Question: I am creating desktop application using 'C++' and 'pure WinApi'. I need to display image that was given to me as 'SVG'.
Since 'WinAPI' supports only 'EMF' files as vector format, I have used 'Inkscape' to convert the file into 'EMF'. My graphics design skills are at beginner level, but I have managed to convert 'SVG' file into 'EMF' successfully. However, the result is not looking as the original one, it is less "precise" so to say.
If I export the 'SVG' as 'PNG' and display it with 'GDI+', the result is the same as the original file. Unfortunately I need vector format.
To see exactly what I mean, download 'SVG', and 'EMF' and 'PNG' that I made <URL>.

Here are the instructions for creating minimal application that reproduces the problem:
1) Create default 'Win32 project' in 'Visual Studio' ( I use VS 2008, but this shouldn't be the problem );
2) Rewrite 'WM_PAINT' like this:
'''
case WM_PAINT:
{
hdc = BeginPaint(hWnd, &ps);
// TODO: Add any drawing code here...
RECT rcClient;
GetClientRect( hWnd, &rcClient );
FillRect( hdc, &rcClient, (HBRUSH)GetStockObject( LTGRAY_BRUSH) );
// put metafile in the same place your app is
HENHMETAFILE hemf = GetEnhMetaFile( L".\test.emf" );
ENHMETAHEADER emh;
GetEnhMetaFileHeader( hemf, sizeof(emh), &emh );
// rescale metafile, and keep proportion
UINT o_height = emh.rclFrame.bottom - emh.rclFrame.top,
o_width = emh.rclFrame.right - emh.rclFrame.left;
float scale = 0.5;
scale = (float)( rcClient.right - rcClient.left ) / o_width;
if( (float)( rcClient.bottom - rcClient.top ) / o_height < scale )
scale = (float)( rcClient.bottom - rcClient.top ) / o_height;
int marginX = ( rcClient.right - rcClient.left ) - (int)( o_width * scale );
int marginY = ( rcClient.bottom - rcClient.top ) - (int)( o_height * scale );
marginX /= 2;
marginY /= 2;
rcClient.left = rcClient.left + marginX;
rcClient.right = rcClient.right - marginX;
rcClient.top = rcClient.top + marginY;
rcClient.bottom = rcClient.bottom - marginY;
// Draw the picture.
PlayEnhMetaFile( hdc, hemf, &rcClient );
// Release the metafile handle.
DeleteEnhMetaFile(hemf);
EndPaint(hWnd, &ps);
}
break;
'''
3) Add following handlers for 'WM_SIZE' and 'WM_ERASEBKGND' just below 'WM_PAINT' :
'''
case WM_SIZE:
InvalidateRect( hWnd, NULL, FALSE );
return 0L;
case WM_ERASEBKGND:
return 1L;
'''
4) Resize the window to the smallest possible size, and then maximize it.
Notice that the bigger the window gets, the better the image quality is, but the smaller it gets the "less precise" the image gets. I tested this on 'Windows XP'.
I am asking your help to get the same graphic quality of the EMF file as the original 'SVG'.
Thank you for your time and efforts. Best regards.
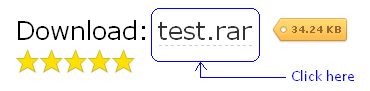
Answer: Solved it!
The solution makes much, if not all of the solution I've submitted redundant. I've therefore decided to replace it with this one.
There's a number of things to take into account and a number of concepts that are employed to get the desired result. These include (in no particular order)
- - -
I also note that I've used old code to draw the background manually each time the screen is refreshed. A much better approach would be to create a patternBrush once which is then simply copied using the FillRect function. This is much faster than filling the rect with a solid colour and then drawing the lines over the top. I can't be bothered to re-write that part of the code, though I'll include a snippet for reference that I've used in other projects in the past.
Here's a couple of shots of the result I get from the code below:

Here's the code I used to achieve it:
'''
#define WINVER 0x0500 // for alphablend stuff
#include <windows.h>
#include <commctrl.h>
#include <stdio.h>
#include <stdint.h>
#include "resource.h"
HINSTANCE hInst;
HBITMAP mCreateDibSection(HDC hdc, int width, int height, int bitCount)
{
BITMAPINFO bi;
ZeroMemory(&bi, sizeof(bi));
bi.bmiHeader.biSize = sizeof(bi.bmiHeader);
bi.bmiHeader.biWidth = width;
bi.bmiHeader.biHeight = height;
bi.bmiHeader.biPlanes = 1;
bi.bmiHeader.biBitCount = bitCount;
bi.bmiHeader.biCompression = BI_RGB;
return CreateDIBSection(hdc, &bi, DIB_RGB_COLORS, 0,0,0);
}
void makePixelsTransparent(HBITMAP bmp, byte r, byte g, byte b)
{
BITMAP bm;
GetObject(bmp, sizeof(bm), &bm);
int x, y;
for (y=0; y<bm.bmHeight; y++)
{
uint8_t *curRow = (uint8_t *)bm.bmBits;
curRow += y * bm.bmWidthBytes;
for (x=0; x<bm.bmWidth; x++)
{
if ((curRow[x*4 + 0] == b) && (curRow[x*4 + 1] == g) && (curRow[x*4 + 2] == r))
{
curRow[x*4 + 0] = 0; // blue
curRow[x*4 + 1] = 0; // green
curRow[x*4 + 2] = 0; // red
curRow[x*4 + 3] = 0; // alpha
}
else
curRow[x*4 + 3] = 255; // alpha
}
}
}
// Note: maskCol should be as close to the colour of the background as is practical
// this is because the pixels that border transparent/opaque areas will have
// their colours derived from a blending of the image colour and the maskColour
//
// I.e - if drawing to a white background (255,255,255), you should NOT use a mask of magenta (255,0,255)
// this would result in a magenta-ish border
HBITMAP HbitmapFromEmf(HENHMETAFILE hEmf, int width, int height, COLORREF maskCol)
{
ENHMETAHEADER emh;
GetEnhMetaFileHeader(hEmf, sizeof(emh), &emh);
int emfWidth, emfHeight;
emfWidth = emh.rclFrame.right - emh.rclFrame.left;
emfHeight = emh.rclFrame.bottom - emh.rclFrame.top;
// these are arbitrary and selected to give a good mix of speed and accuracy
// it may be worth considering passing this value in as a parameter to allow
// fine-tuning
emfWidth /= 8;
emfHeight /= 8;
// draw at 'native' size
HBITMAP emfSrcBmp = mCreateDibSection(NULL, emfWidth, emfHeight, 32);
HDC srcDC = CreateCompatibleDC(NULL);
HBITMAP oldSrcBmp = (HBITMAP)SelectObject(srcDC, emfSrcBmp);
RECT tmpEmfRect, emfRect;
SetRect(&tmpEmfRect, 0,0,emfWidth,emfHeight);
// fill background with mask colour
HBRUSH bkgBrush = CreateSolidBrush(maskCol);
FillRect(srcDC, &tmpEmfRect, bkgBrush);
DeleteObject(bkgBrush);
// draw emf
PlayEnhMetaFile(srcDC, hEmf, &tmpEmfRect);
HDC dstDC = CreateCompatibleDC(NULL);
HBITMAP oldDstBmp;
HBITMAP result;
result = mCreateDibSection(NULL, width, height, 32);
oldDstBmp = (HBITMAP)SelectObject(dstDC, result);
SetStretchBltMode(dstDC, HALFTONE);
StretchBlt(dstDC, 0,0,width,height, srcDC, 0,0, emfWidth,emfHeight, SRCCOPY);
SelectObject(srcDC, oldSrcBmp);
DeleteDC(srcDC);
DeleteObject(emfSrcBmp);
SelectObject(dstDC, oldDstBmp);
DeleteDC(dstDC);
makePixelsTransparent(result, GetRValue(maskCol),GetGValue(maskCol),GetBValue(maskCol));
return result;
}
int rectWidth(RECT &r)
{
return r.right - r.left;
}
int rectHeight(RECT &r)
{
return r.bottom - r.top;
}
void onPaintEmf(HWND hwnd, HENHMETAFILE srcEmf)
{
PAINTSTRUCT ps;
RECT mRect, drawRect;
HDC hdc;
double scaleWidth, scaleHeight, scale;
int spareWidth, spareHeight;
int emfWidth, emfHeight;
ENHMETAHEADER emh;
GetClientRect( hwnd, &mRect );
hdc = BeginPaint(hwnd, &ps);
// calculate the draw-size - retain aspect-ratio.
GetEnhMetaFileHeader(srcEmf, sizeof(emh), &emh );
emfWidth = emh.rclFrame.right - emh.rclFrame.left;
emfHeight = emh.rclFrame.bottom - emh.rclFrame.top;
scaleWidth = (double)rectWidth(mRect) / emfWidth;
scaleHeight = (double)rectHeight(mRect) / emfHeight;
scale = min(scaleWidth, scaleHeight);
int drawWidth, drawHeight;
drawWidth = emfWidth * scale;
drawHeight = emfHeight * scale;
spareWidth = rectWidth(mRect) - drawWidth;
spareHeight = rectHeight(mRect) - drawHeight;
drawRect = mRect;
InflateRect(&drawRect, -spareWidth/2, -spareHeight/2);
// create a HBITMAP from the emf and draw it
// **** note that the maskCol matches the background drawn by the below function ****
HBITMAP srcImg = HbitmapFromEmf(srcEmf, drawWidth, drawHeight, RGB(230,230,230) );
HDC memDC;
HBITMAP old;
memDC = CreateCompatibleDC(hdc);
old = (HBITMAP)SelectObject(memDC, srcImg);
byte alpha = 255;
BLENDFUNCTION bf = {AC_SRC_OVER,0,alpha,AC_SRC_ALPHA};
AlphaBlend(hdc, drawRect.left,drawRect.top, drawWidth,drawHeight,
memDC, 0,0,drawWidth,drawHeight, bf);
SelectObject(memDC, old);
DeleteDC(memDC);
DeleteObject(srcImg);
EndPaint(hwnd, &ps);
}
void drawHeader(HDC dst, RECT headerRect)
{
HBRUSH b1;
int i,j;//,headerHeight = (headerRect.bottom - headerRect.top)+1;
b1 = CreateSolidBrush(RGB(230,230,230));
FillRect(dst, &headerRect,b1);
DeleteObject(b1);
HPEN oldPen, curPen;
curPen = CreatePen(PS_SOLID, 1, RGB(216,216,216));
oldPen = (HPEN)SelectObject(dst, curPen);
for (j=headerRect.top;j<headerRect.bottom;j+=10)
{
MoveToEx(dst, headerRect.left, j, NULL);
LineTo(dst, headerRect.right, j);
}
for (i=headerRect.left;i<headerRect.right;i+=10)
{
MoveToEx(dst, i, headerRect.top, NULL);
LineTo(dst, i, headerRect.bottom);
}
SelectObject(dst, oldPen);
DeleteObject(curPen);
MoveToEx(dst, headerRect.left,headerRect.bottom,NULL);
LineTo(dst, headerRect.right,headerRect.bottom);
}
BOOL CALLBACK DlgMain(HWND hwndDlg, UINT uMsg, WPARAM wParam, LPARAM lParam)
{
static HENHMETAFILE hemf;
switch(uMsg)
{
case WM_INITDIALOG:
{
hemf = GetEnhMetaFile( "test.emf" );
}
return TRUE;
case WM_PAINT:
onPaintEmf(hwndDlg, hemf);
return 0;
case WM_ERASEBKGND:
{
RECT mRect;
GetClientRect(hwndDlg, &mRect);
drawHeader( (HDC)wParam, mRect);
}
return true;
case WM_SIZE:
InvalidateRect( hwndDlg, NULL, true );
return 0L;
case WM_CLOSE:
{
EndDialog(hwndDlg, 0);
}
return TRUE;
case WM_COMMAND:
{
switch(LOWORD(wParam))
{
}
}
return TRUE;
}
return FALSE;
}
int APIENTRY WinMain(HINSTANCE hInstance, HINSTANCE hPrevInstance, LPSTR lpCmdLine, int nShowCmd)
{
hInst=hInstance;
InitCommonControls();
return DialogBox(hInst, MAKEINTRESOURCE(DLG_MAIN), NULL, (DLGPROC)DlgMain);
}
'''
Finally, here's an example of creating a patternBrush for filling the background using the FillRect function. This approach is suitable for any tileable background.
'''
HBRUSH makeCheckerBrush(int squareSize, COLORREF col1, COLORREF col2)
{
HDC memDC, tmpDC = GetDC(NULL);
HBRUSH result, br1, br2;
HBITMAP old, bmp;
RECT rc, r1, r2;
br1 = CreateSolidBrush(col1);
br2 = CreateSolidBrush(col2);
memDC = CreateCompatibleDC(tmpDC);
bmp = CreateCompatibleBitmap(tmpDC, 2*squareSize, 2*squareSize);
old = (HBITMAP)SelectObject(memDC, bmp);
SetRect(&rc, 0,0, squareSize*2, squareSize*2);
FillRect(memDC, &rc, br1);
// top right
SetRect(&r1, squareSize, 0, 2*squareSize, squareSize);
FillRect(memDC, &r1, br2);
// bot left
SetRect(&r2, 0, squareSize, squareSize, 2*squareSize);
FillRect(memDC, &r2, br2);
SelectObject(memDC, old);
DeleteObject(br1);
DeleteObject(br2);
ReleaseDC(0, tmpDC);
DeleteDC(memDC);
result = CreatePatternBrush(bmp);
DeleteObject(bmp);
return result;
}
'''
Example of result, created with:
'HBRUSH bkBrush = makeCheckerBrush(8, RGB(153,153,153), RGB(102,102,102));'